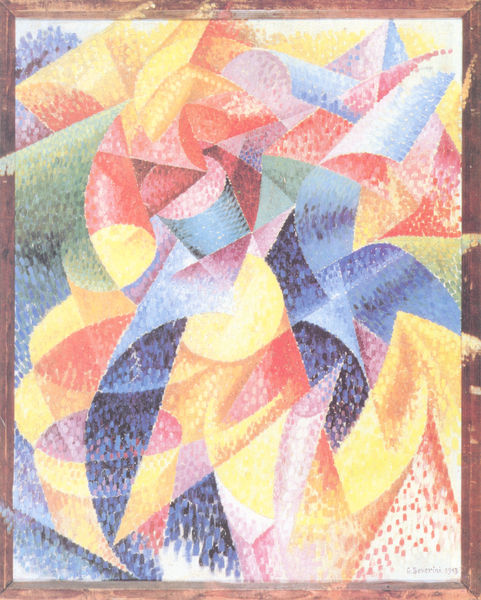
Titel: Mer = danseuse
Künstler: Gino Severini
Standort: Venezia
Institution: Collezione Peggy Guggenheim
Schlagwörter: blau, gemälde, kampf, weiß, dreieck, gelb, grün, kubismus, bewegung, braun, bunt, hell, orange, schwarz, rot, expressionismus, zylinder, rahmen, öl, kreis, rund, bogen, moderne, abstrakt, farben, fläche, flächen, modern, formen, lila, linien, duktus, abstraktion, bögen, punkte, futurismus, gepunktet, kegel, form, dynamik, kreise, halbkreis, bauhaus, geometrisch, späne, struktur, dreiecke, geometrie, kuben, kubisch, pointillismus, segmente, helle farben, röhren, balla, bnt, severini, dynamismus, gino severini, spalla